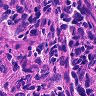
Metastatic tissue present: no